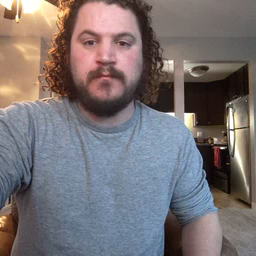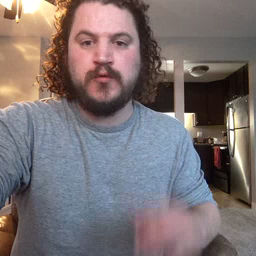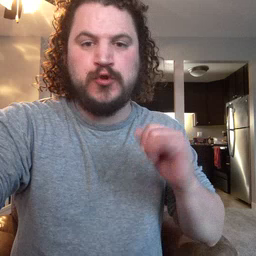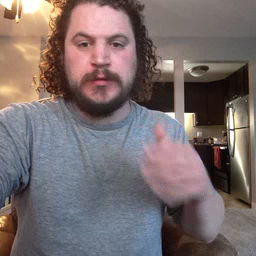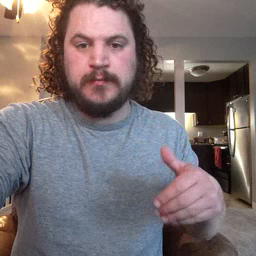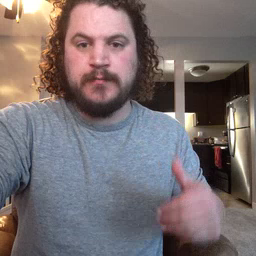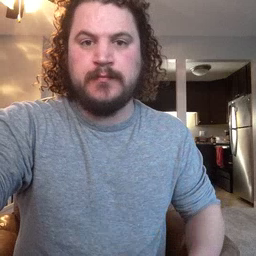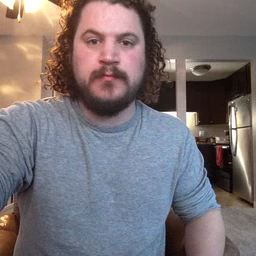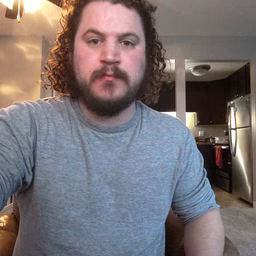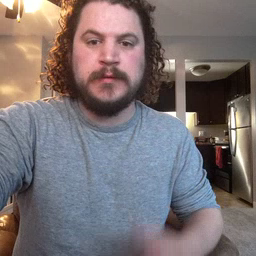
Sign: jeans